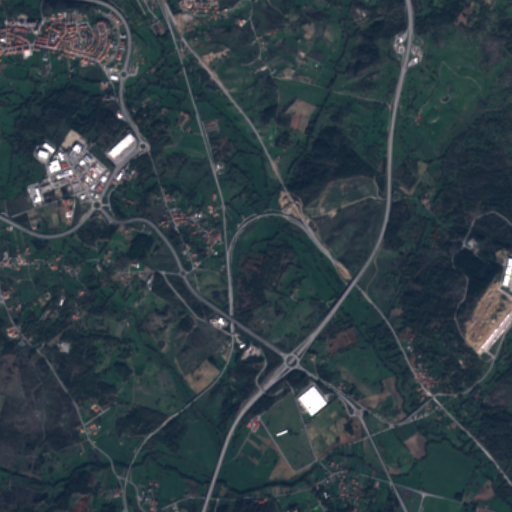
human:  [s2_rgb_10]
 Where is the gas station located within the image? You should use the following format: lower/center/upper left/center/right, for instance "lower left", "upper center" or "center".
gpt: The gas station is located in the upper right of the image.
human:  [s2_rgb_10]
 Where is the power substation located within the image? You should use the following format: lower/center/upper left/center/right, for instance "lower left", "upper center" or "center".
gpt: The power substation is located in the center right of the image.
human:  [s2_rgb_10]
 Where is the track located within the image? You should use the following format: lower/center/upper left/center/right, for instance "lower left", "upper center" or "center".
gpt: There is no track in the image.